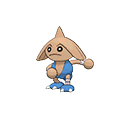
Pok\u00e9mon: hitmontop